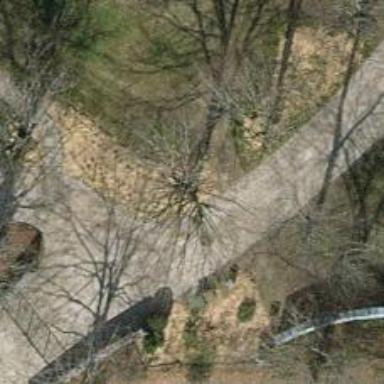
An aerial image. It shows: Deciduous broadleaved tree in cemetery.